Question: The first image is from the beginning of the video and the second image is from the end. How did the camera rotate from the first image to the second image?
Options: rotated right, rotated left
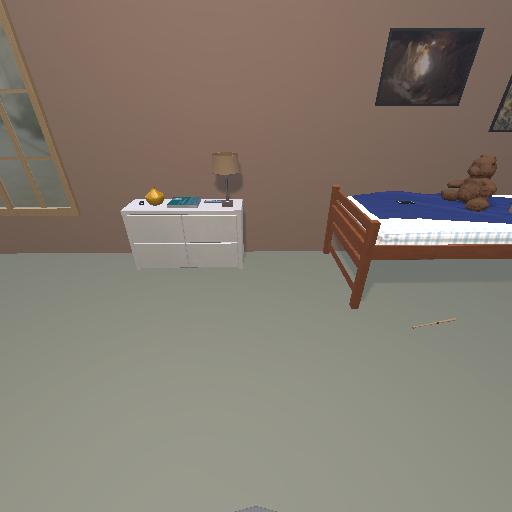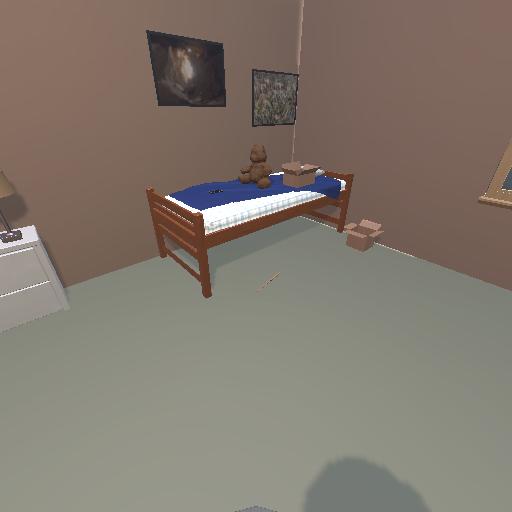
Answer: rotated right